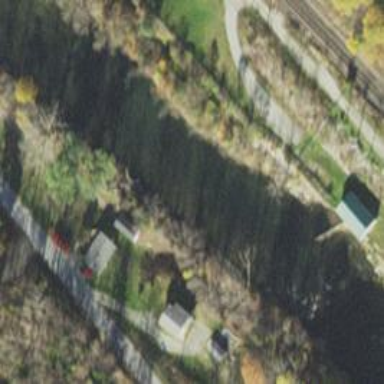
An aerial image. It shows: Path for whitewater portage.